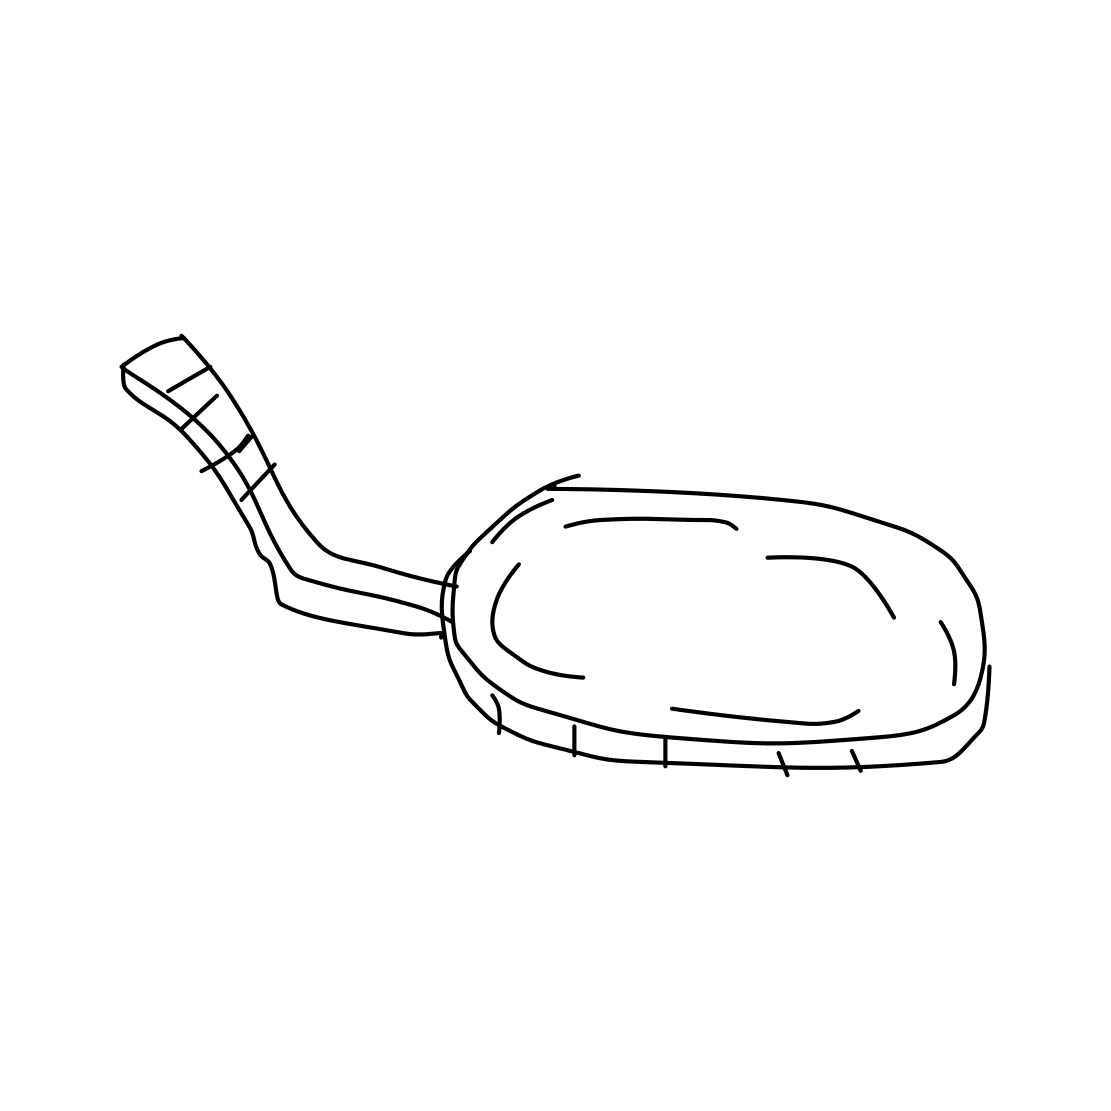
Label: frying-pan